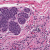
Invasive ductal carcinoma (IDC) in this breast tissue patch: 0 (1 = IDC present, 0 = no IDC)